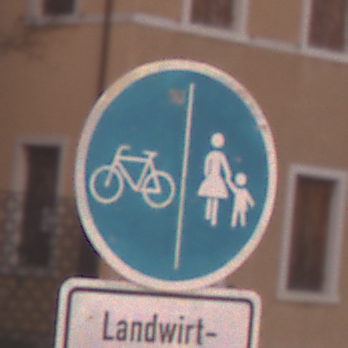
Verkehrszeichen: GetrennterRadUndGehwegRadwegLinks
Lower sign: BesondereFahrzeugeUndTransportgueter6
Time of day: SunriseSunset
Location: Outdoor (Urban)
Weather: Clear
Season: NotSpecified
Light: Natural